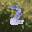
Label: 2